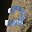
Label: 2